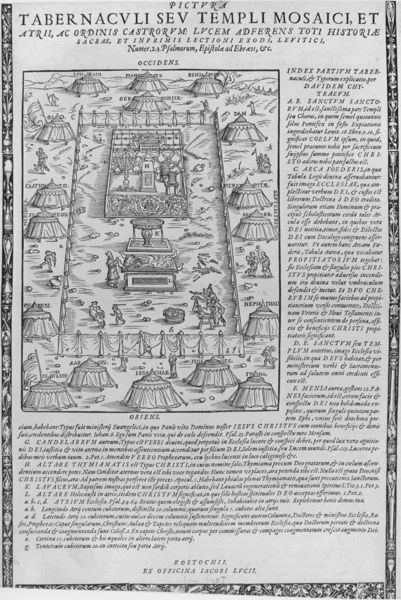
Titel: PICTVRA TABERNACVLI SEV TEMPLI MOSAICI
Künstler: David Chytraeus
Standort: Wolfenbüttel
Institution: Herzog August Bibliothek
Schlagwörter: kampf, weiß, landschaft, menschen, grau, schwarz, skizze, zeichnung, anlage, gebäude, park, zaun, leute, mensch, rahmen, feld, blatt, borte, garten, schrift, papier, ort, dorf, mauer, grafik, graphik, grenze, hof, rand, figuren, könig, bordüre, ornamente, aufsicht, buch, druck, schnitt, schwarz-weiss, stich, titel, seite, illustration, text, zeitung, buchstaben, überschrift, pictura, altar, buchdruck, kursiv, karte, plan, zeltlager, tempel, zeilen, kupferstich, beschreibung, zelt, zelte, lager, latein, lateinisch, tabernakel, flugschrift, druckschrift, spalte, iluustration, seriendruck, lexikon, alatr, ltaeinisch, index, rung, camp, wschwarz, templi, ateinisch, tabernaculi, mosaici